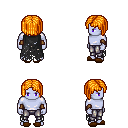
a pixel art fantasy rpg character, male body template, dark elf, purple skin, black tattered cape, metal pants, light blonde pageboy hairstyle, cloth bracers, brown slippers, four views (front, back, left, right), 2x2 character sprite sheet, small pixel art, hard edges, no anti-aliasing